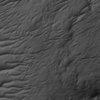
Label: not_dusty